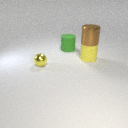
large yellow rubber cylinder in front of large green rubber cylinder